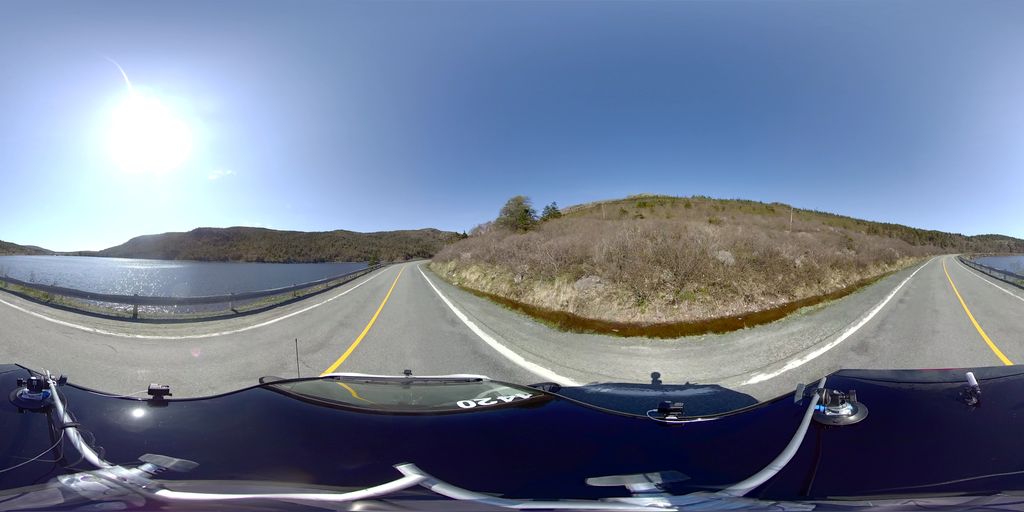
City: st_johns